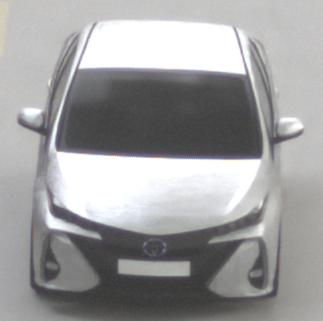
Make: Toyota
Model: Prius 1.8 Plug-In Hybrid
Detailed model: Prius (XW5) Plug-In
Model produced from: 2019/07
Model produced until: 2020/07
Doors: 5
Color: white
Road condition: dry road
Daytime: morning or afternoon
Contrast: low contrast